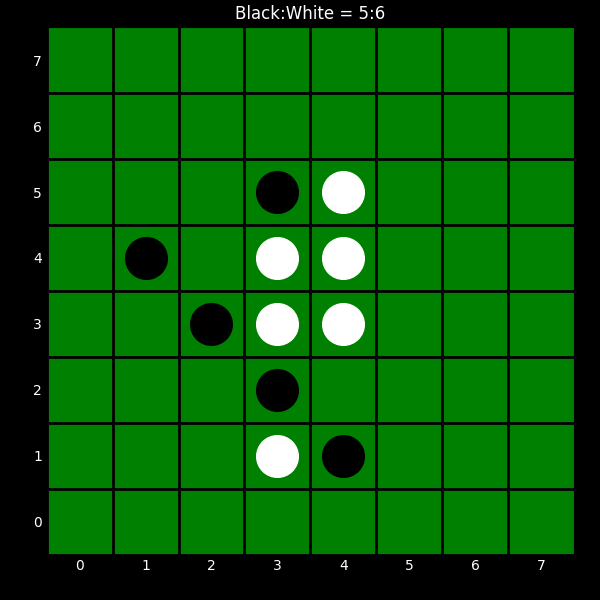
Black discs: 5
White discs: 6